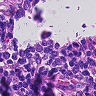
Metastatic tissue present: no